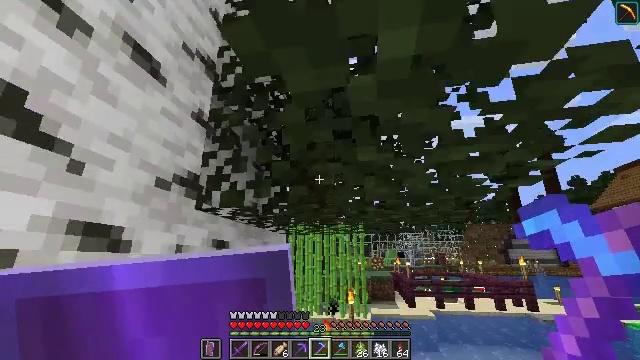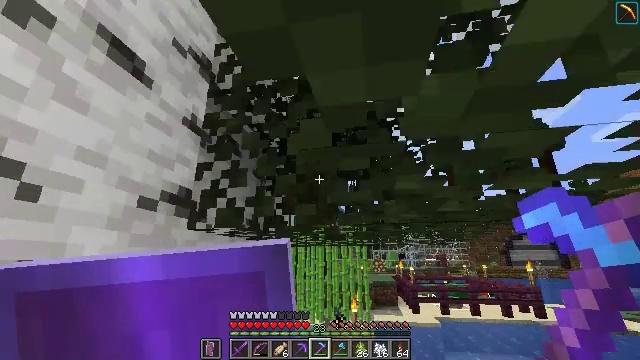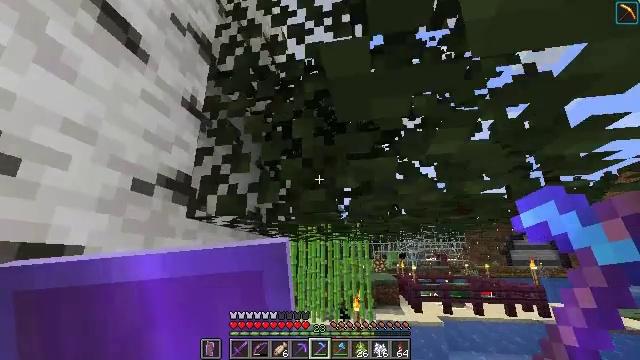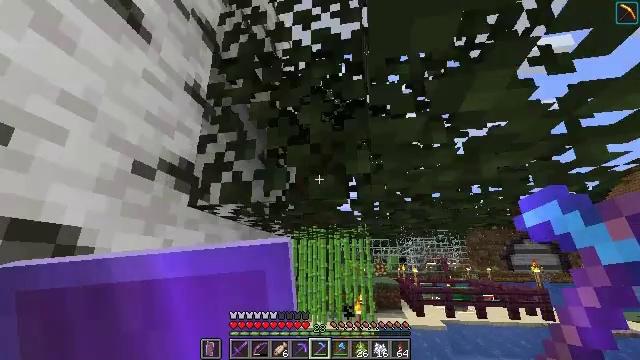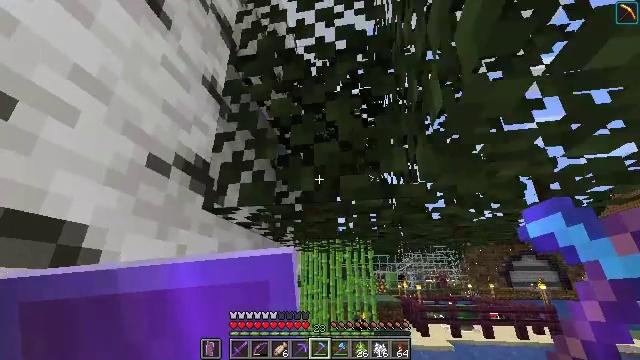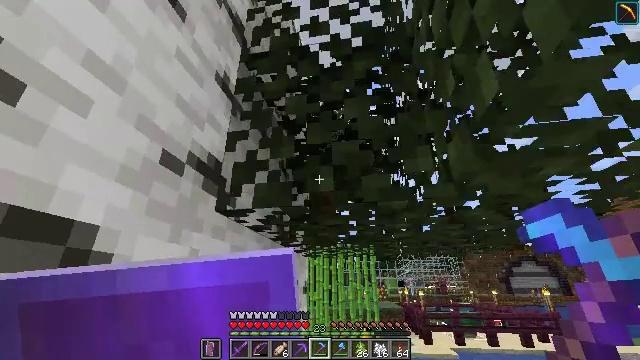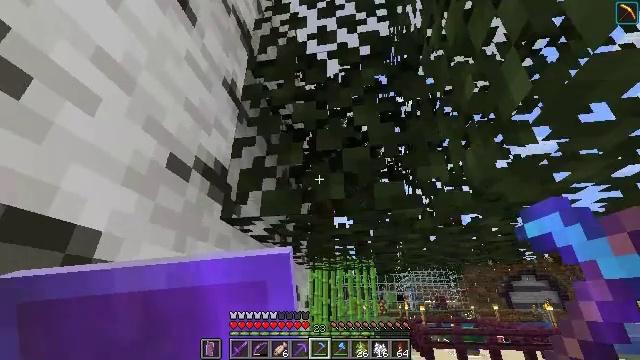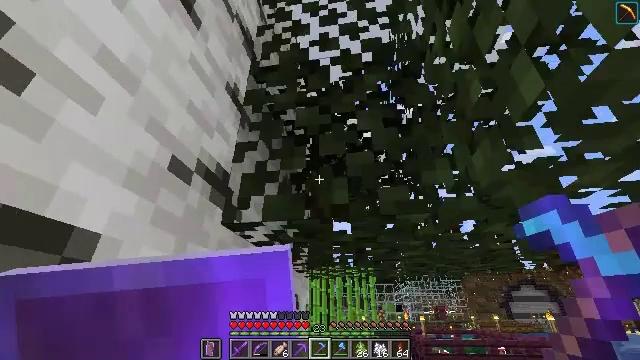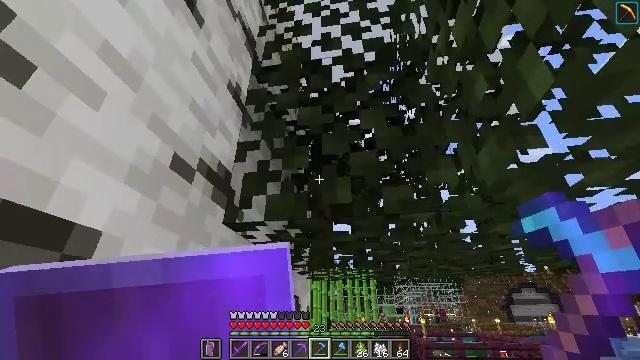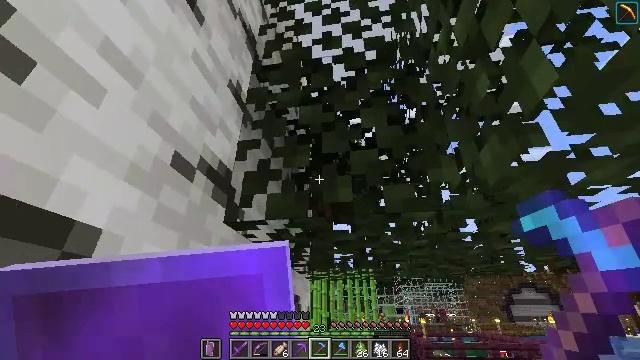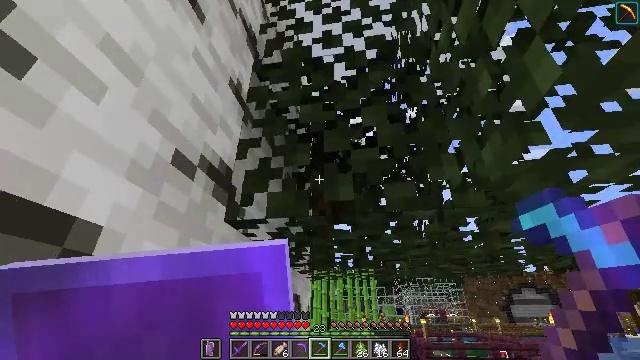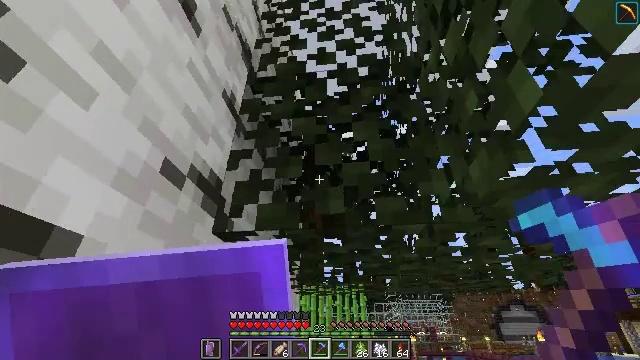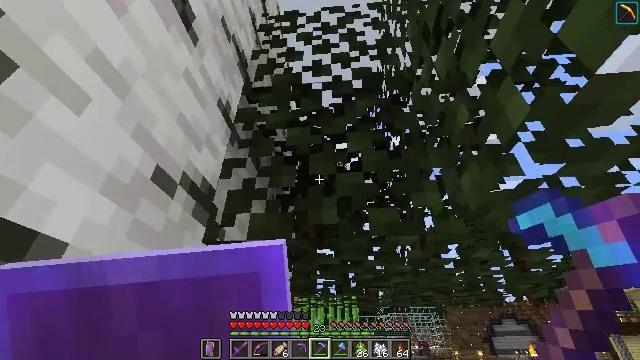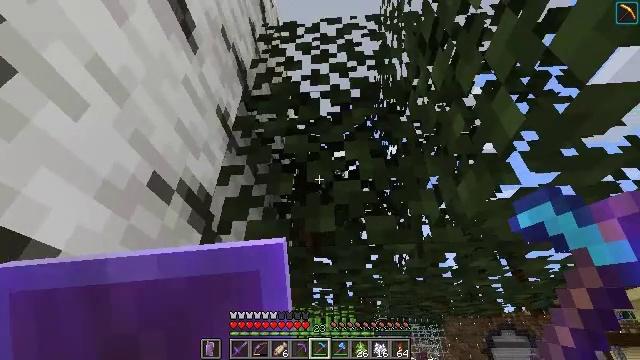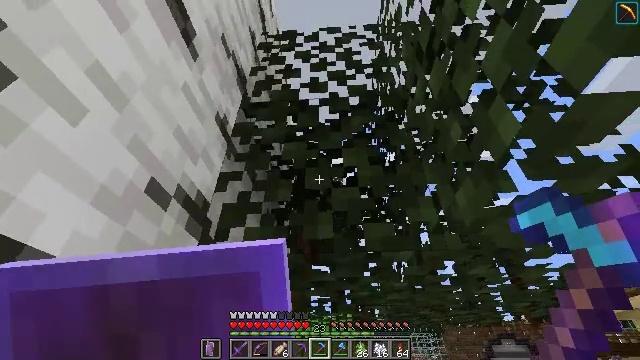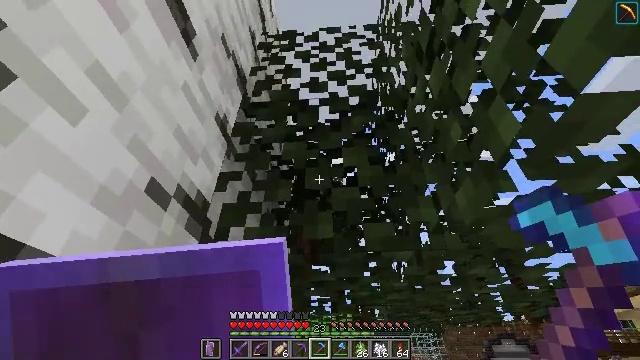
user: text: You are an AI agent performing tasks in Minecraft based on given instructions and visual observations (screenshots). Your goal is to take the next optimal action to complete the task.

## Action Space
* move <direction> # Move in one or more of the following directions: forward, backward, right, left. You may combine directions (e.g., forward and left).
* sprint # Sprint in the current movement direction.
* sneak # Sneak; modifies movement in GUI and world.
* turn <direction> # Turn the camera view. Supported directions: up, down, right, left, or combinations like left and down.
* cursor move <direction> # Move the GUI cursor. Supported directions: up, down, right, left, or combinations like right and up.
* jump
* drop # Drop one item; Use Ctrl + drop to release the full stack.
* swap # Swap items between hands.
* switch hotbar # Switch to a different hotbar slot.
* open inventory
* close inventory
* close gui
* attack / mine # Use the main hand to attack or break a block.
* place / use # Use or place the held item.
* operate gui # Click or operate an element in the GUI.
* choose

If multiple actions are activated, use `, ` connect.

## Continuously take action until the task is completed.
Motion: motion action
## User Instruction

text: Gather birch leaves using hands or shears.
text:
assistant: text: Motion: move forward and move left, jump
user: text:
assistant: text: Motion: move forward and move left
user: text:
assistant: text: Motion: move forward and move left, turn up
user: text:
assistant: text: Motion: move left, turn up
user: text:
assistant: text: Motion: turn up
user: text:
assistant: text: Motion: turn up
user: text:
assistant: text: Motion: turn up
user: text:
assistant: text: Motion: no_op
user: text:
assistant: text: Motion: no_op
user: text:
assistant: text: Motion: no_op
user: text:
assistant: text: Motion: turn right and up
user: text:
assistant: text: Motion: turn right and up
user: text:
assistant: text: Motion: turn up
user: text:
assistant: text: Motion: turn up
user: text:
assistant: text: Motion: no_op
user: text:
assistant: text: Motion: no_op
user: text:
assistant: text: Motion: move back, attack / mine
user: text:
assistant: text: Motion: move back, attack / mine
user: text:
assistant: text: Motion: move back, attack / mine
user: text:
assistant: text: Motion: move back, attack / mine
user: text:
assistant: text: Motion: attack / mine
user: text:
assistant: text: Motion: turn right, attack / mine
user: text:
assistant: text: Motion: turn right, attack / mine
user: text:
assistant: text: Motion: turn right and up, attack / mine
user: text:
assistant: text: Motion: turn right and up, attack / mine
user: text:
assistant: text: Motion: turn right, attack / mine
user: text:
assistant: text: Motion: turn right, attack / mine
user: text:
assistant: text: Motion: attack / mine
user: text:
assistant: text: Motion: attack / mine
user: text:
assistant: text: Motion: turn down, attack / mine